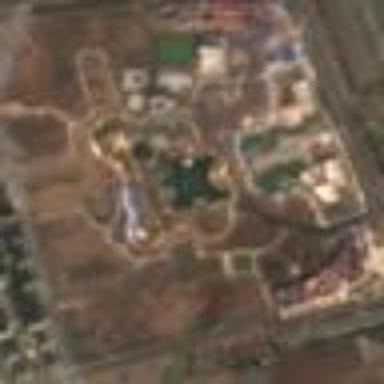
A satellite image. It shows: Theme park.